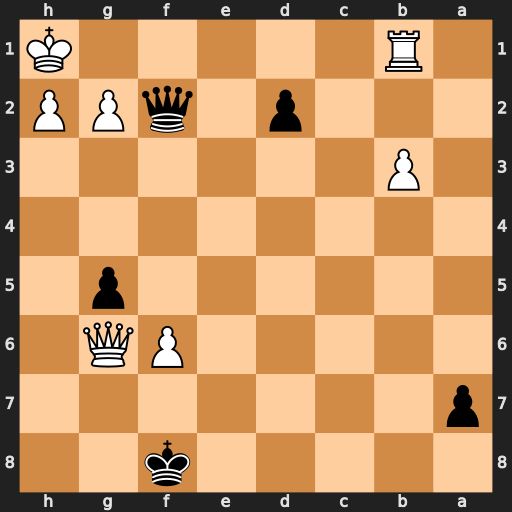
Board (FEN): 5k2/p7/5PQ1/6p1/8/1P6/3p1qPP/1R5K
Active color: b
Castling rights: -
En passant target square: -
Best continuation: Qe1+ Rxe1 dxe1=Q#